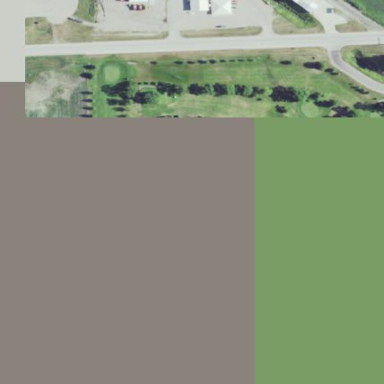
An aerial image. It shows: Golf course surrounded by greenery.